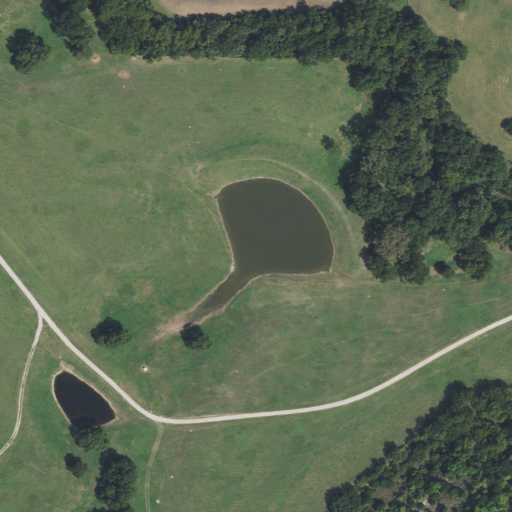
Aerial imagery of valley in Texas named Little Kid Hollow containing grassland, woody wetlands, evergreen forest, pasture, deciduous forest, and open water